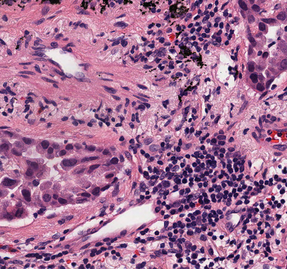
Tumor epithelial tissue: yes
Tumor-associated stroma tissue: yes
Normal tissue: no